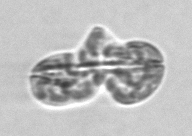
Label: Karenia